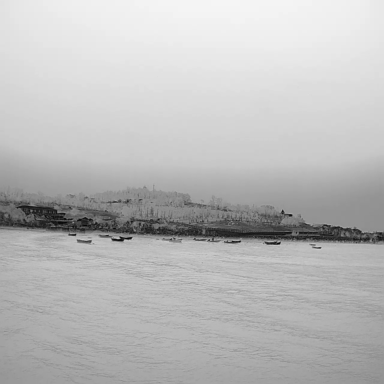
There are 13 bulk_carriers in the infrared image.